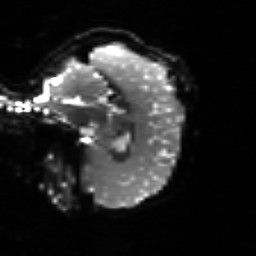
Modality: sbref
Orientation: sagittal
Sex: female
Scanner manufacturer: siemens
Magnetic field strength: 3 T
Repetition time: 5 s
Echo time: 0.071 s